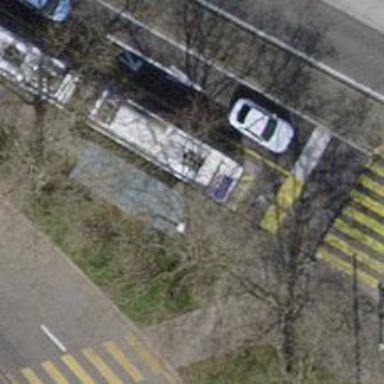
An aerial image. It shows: Bus stop with sheltered platform for public transport.